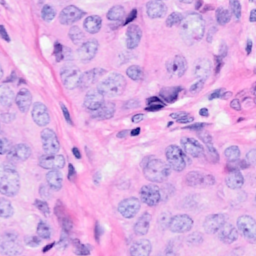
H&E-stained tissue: Breast